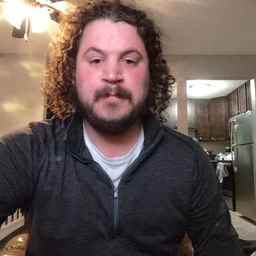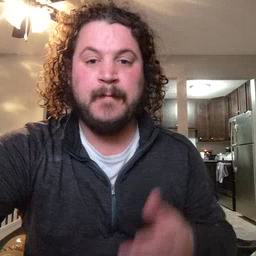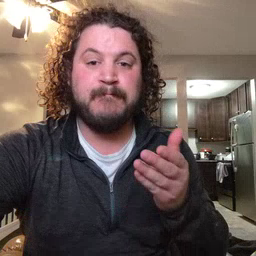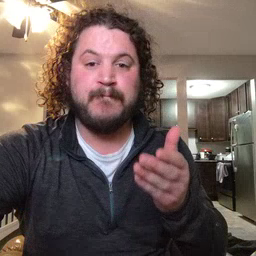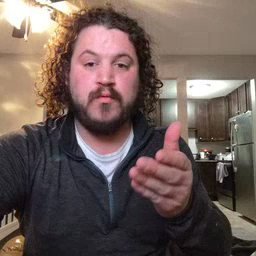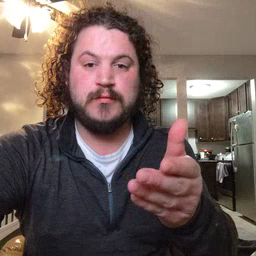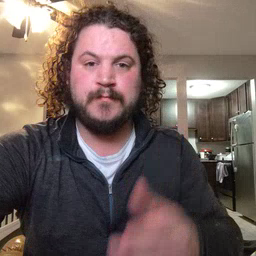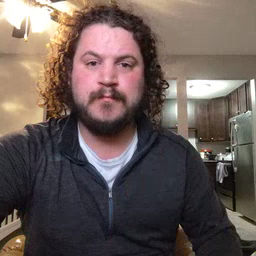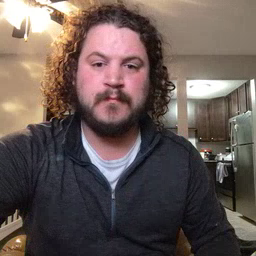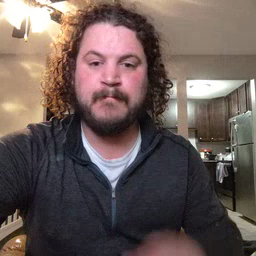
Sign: boat